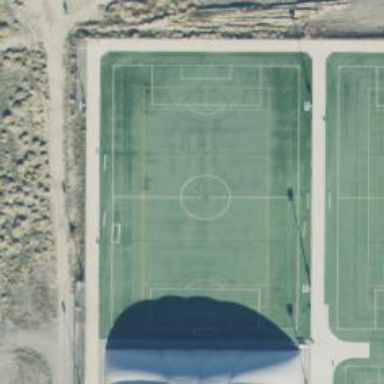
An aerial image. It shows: Soccer pitch for leisureland activities.